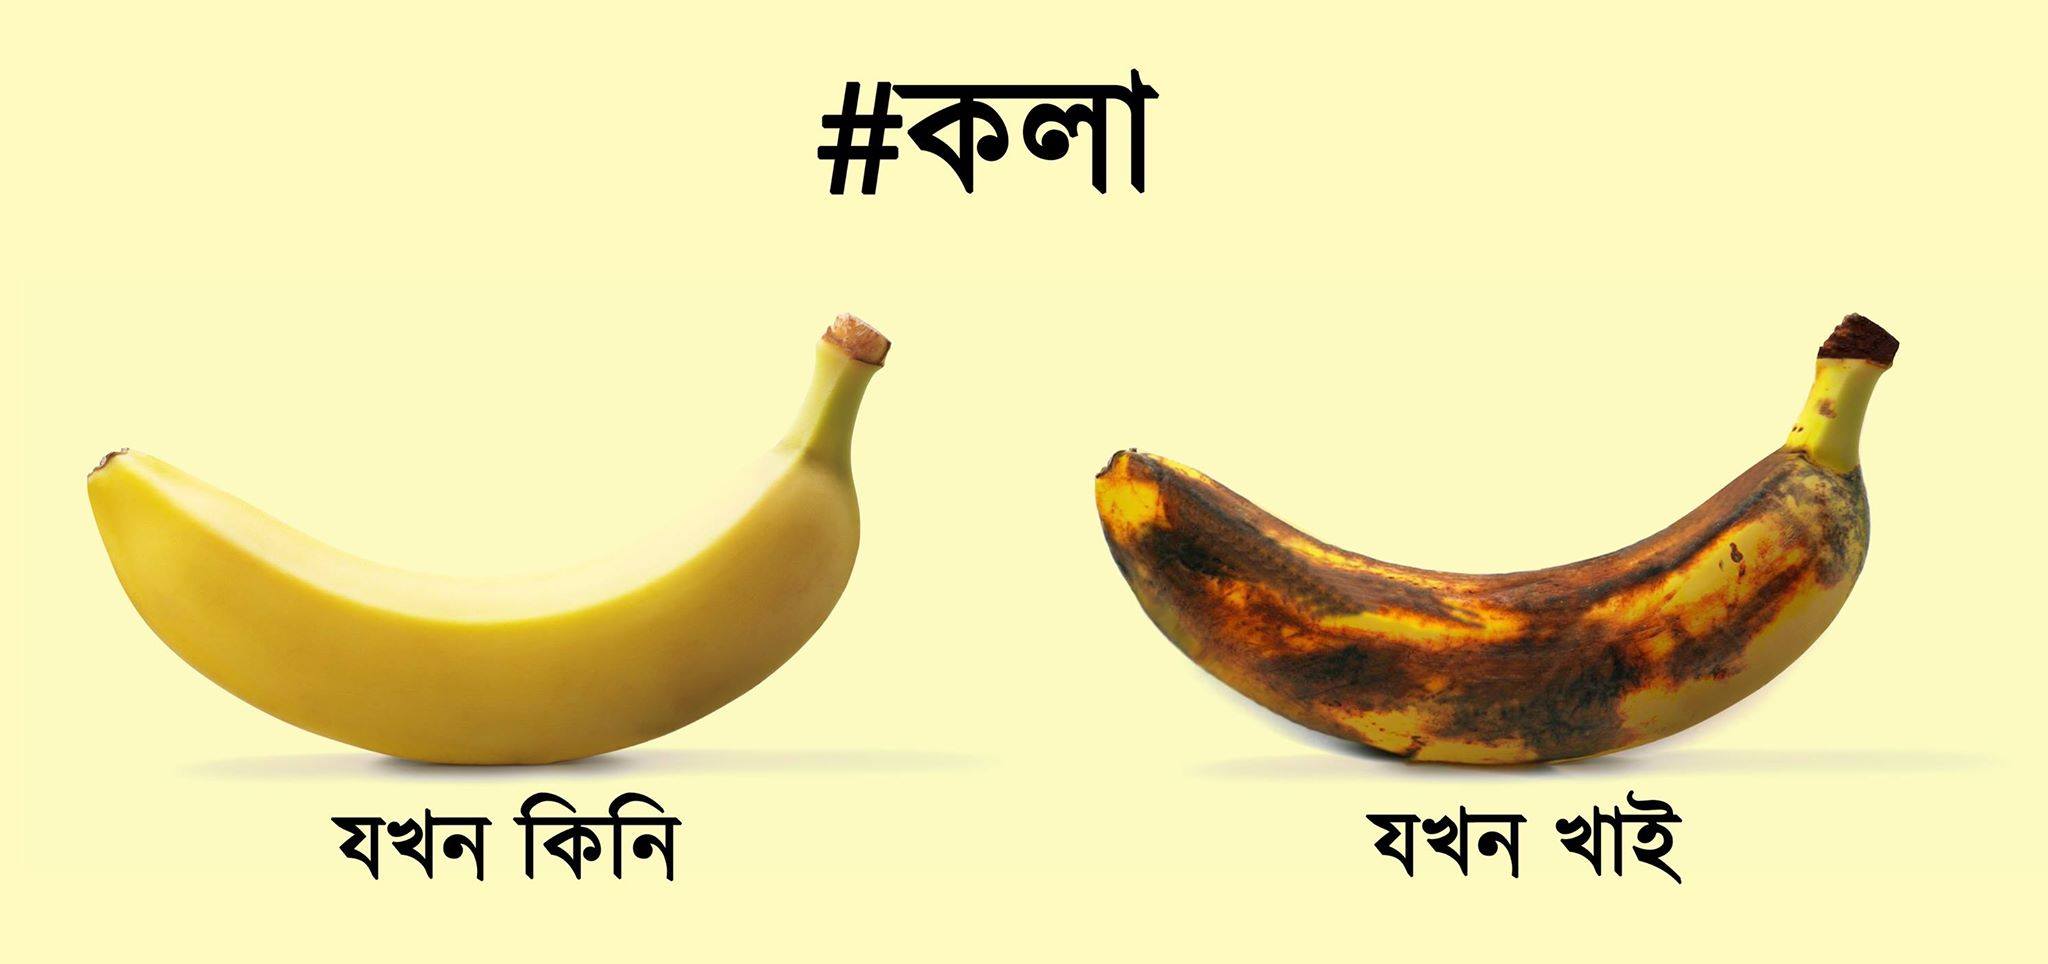
Text: #কলা যখন কিনি যখন খাই
Label: Non Hate